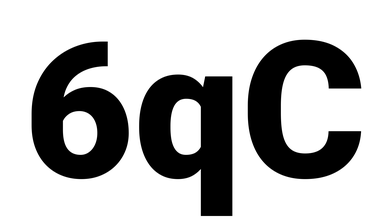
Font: Roboto_Black